Question: Just stuck up, how to use multiple query in single form to execute different query.
eg:

Like in image, Table 1 has records.
what i am doing is:
extract first 3 record from table 1 and show in a form (frontend) and when this process is gone..
i need at same time , this happens without refresh and without user data or any frontend disturbance.
Once this data view to user:
i need:
same time, those 3 records get copy to table 2 from table 1. like Roll_no and Name.
Then, remove those 3 records from table 1.
i am doing this to prevent duplicate data and something.
so any code will be helpful.
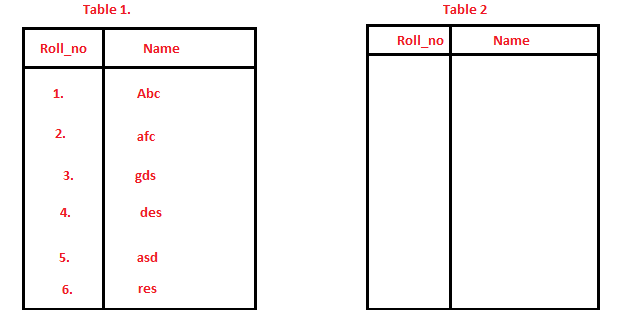
Answer: Your question is quite unclear, but it seems you are concerned about data integrity performing multiple queries. What you need is to use <URL> to group a set of commands toghether. This way either all commands will succeed or your database will not be affected by any of them.